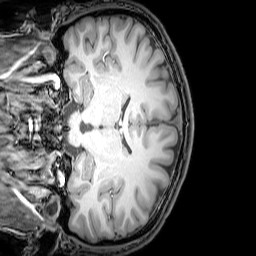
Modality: T1w
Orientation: coronal
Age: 22
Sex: male
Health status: healthy
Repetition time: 0.081 s
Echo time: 0.037 s